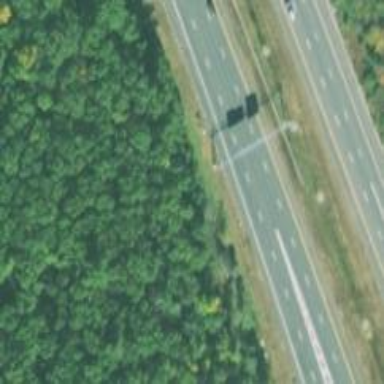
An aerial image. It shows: Motorway junction.